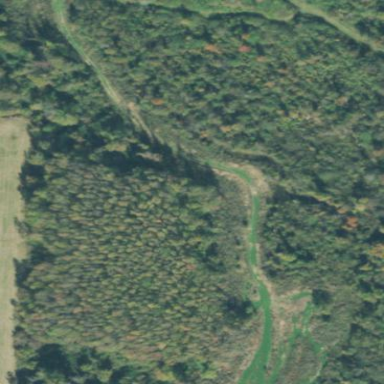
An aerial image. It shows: Forest area.